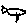
Label: fish